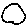
Label: circle